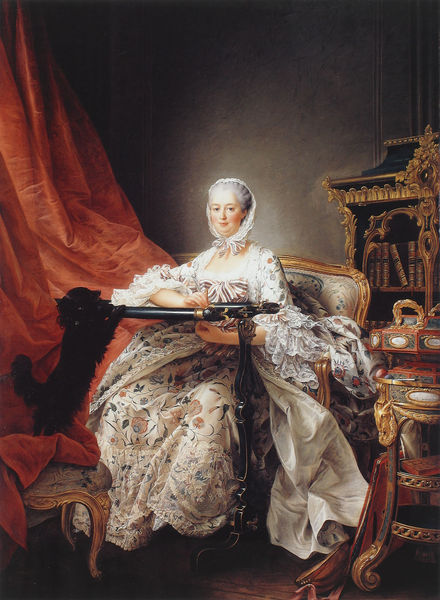
Titel: Madame de Pompadour an ihrem Strickrahmen
Künstler: Francois-Hubert Drouais
Institution: London, National Gallery
Schlagwörter: dunkel, gemälde, schatten, weiß, sitzen, blumen, frankreich, frau, kleid, schwarz, stuhl, tisch, zimmer, blick, hund, rot, tuch, haube, barock, bildnis, möbel, porträt, vorhang, gold, sessel, adel, schrank, kopftuch, goya, bett, feinmalerei, schreiben, baldachin, seidenkleid, haupe, 1850, sessel4hocker, stofflichkeiten, sticktisch